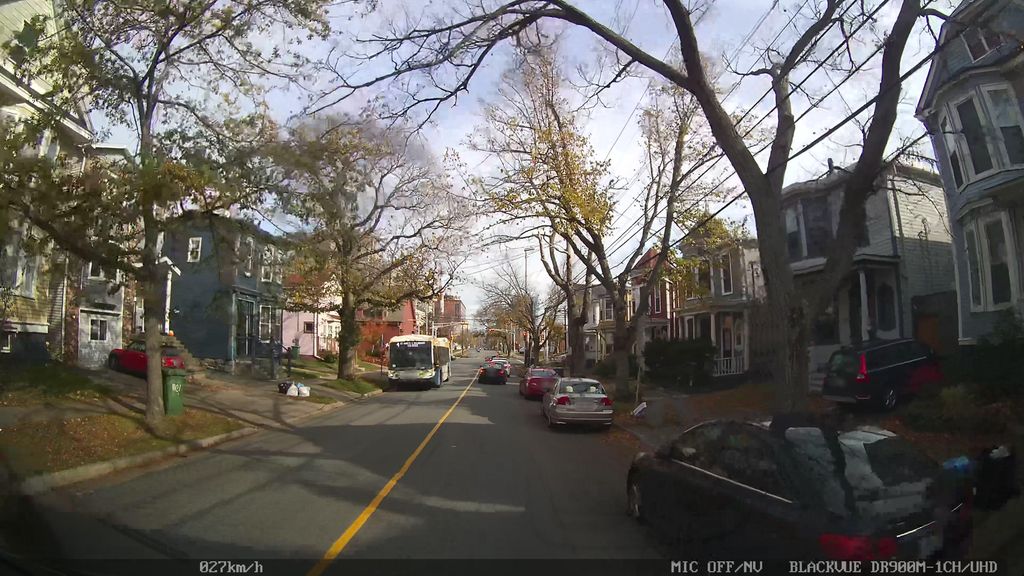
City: halifax